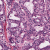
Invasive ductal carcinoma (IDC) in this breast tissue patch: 0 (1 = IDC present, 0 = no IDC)